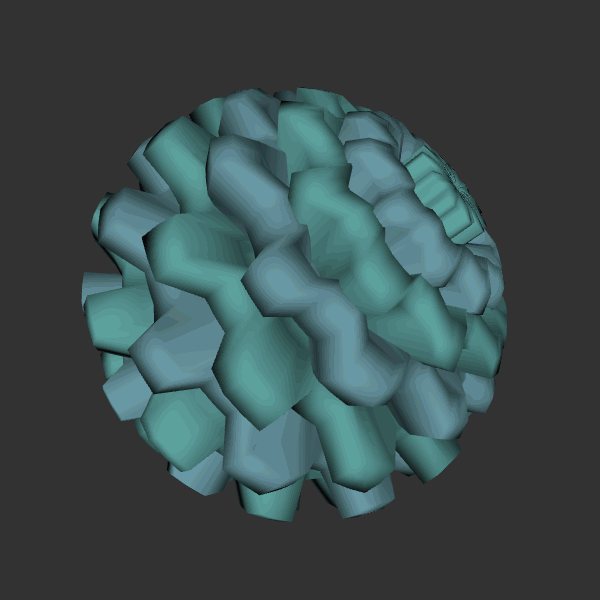
Background: dark